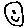
Label: smiley face